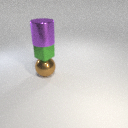
large purple metal cylinder above small green rubber cube